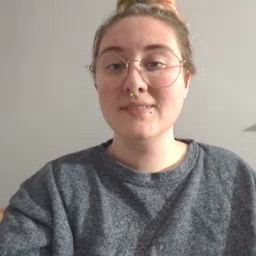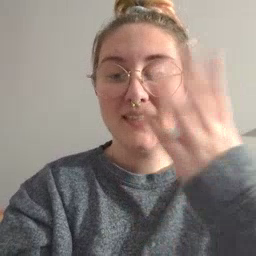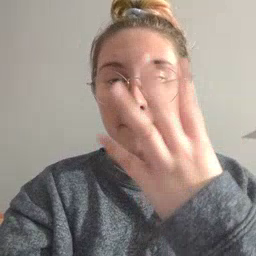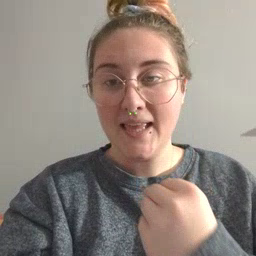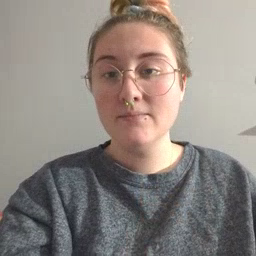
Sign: sleepy